Question: I know this doesn't fit perfectly to StackOverflow, since it's not a programming question, but I hope if someone can answer this that it will help users which find themselves in a similar situation.
I'm talking about the certificates for iOS apps I can generate on this website <URL>

If I create a development certificate the UID is , whereas it is when creating a production certificate. is also listed as "Team ID" in my account details.
Why does it matter? Well, I can't install the app I'm working on onto my device, since the provisioning profiles also contain in different places.
Can an iOS dev please open both a development and a production certificate and tell me if they use the same UID? If they do, then I know I'm on the right track.
The Apple support wasn't very helpful so far,
> everything looks good from our side
but if someone can confirm that something is wonky with my certificates, then I can try to explain to them.
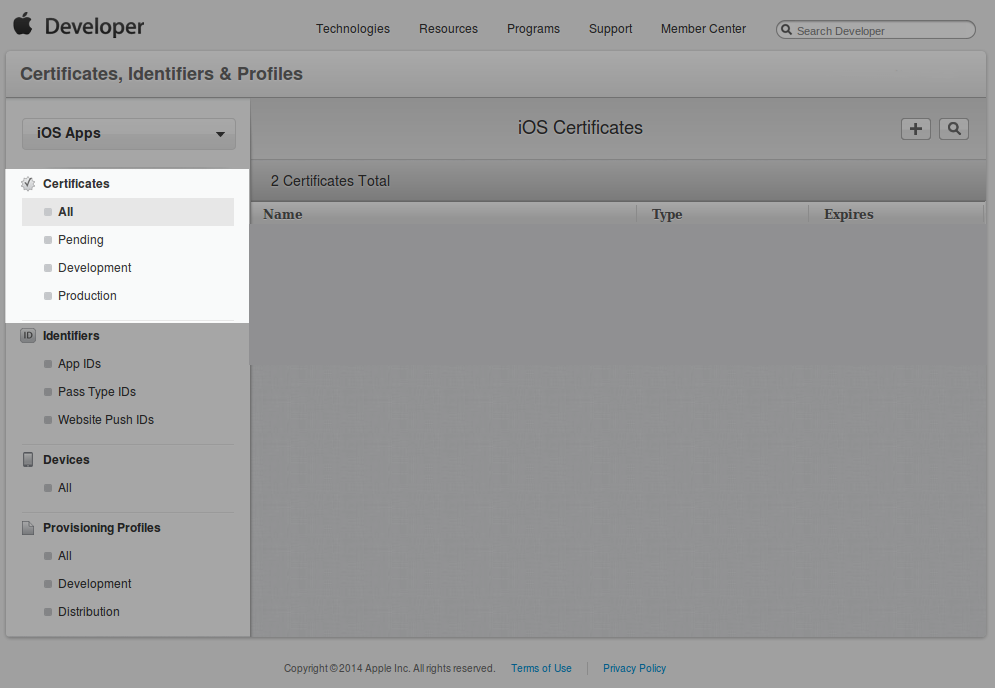
Answer: yeah I just checked(account type is company/organization ) they are different.Name in dev certificate is picked from apple id and for distribution company name.
Anyways this is not issue, if it would have,you must have got code signing error.